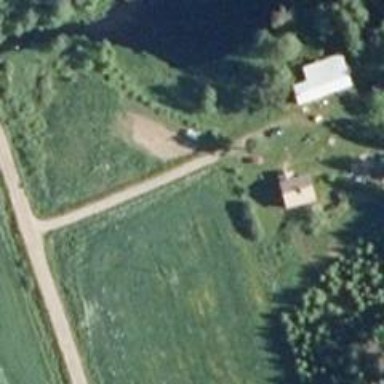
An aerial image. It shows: Driveway leading to service road.